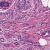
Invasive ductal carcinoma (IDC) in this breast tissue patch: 0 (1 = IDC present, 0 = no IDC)